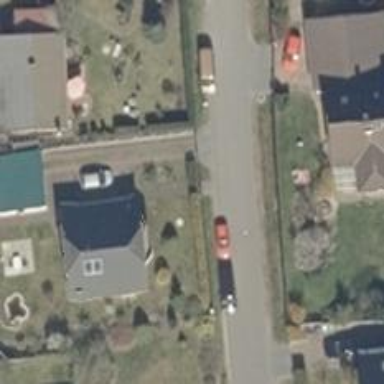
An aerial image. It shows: Smooth asphalt road in residential area.